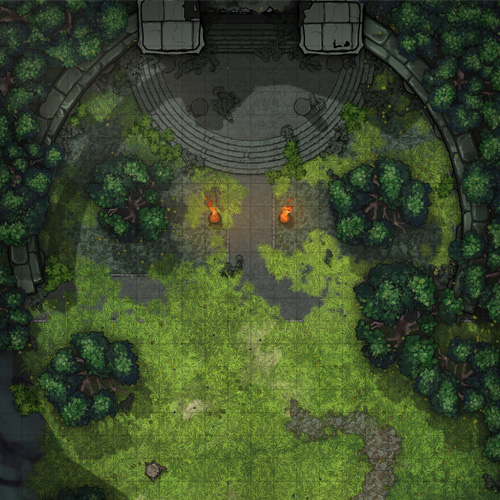
A D&D Grid Map north stone dungeon entrance forest clearing (Forest Dungeon Entrance Map)